Interaction volume radius: 5 \u00c5
Interaction volume height: 10 \u00c5
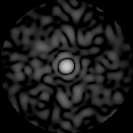
Disorder parameter: 0.8952